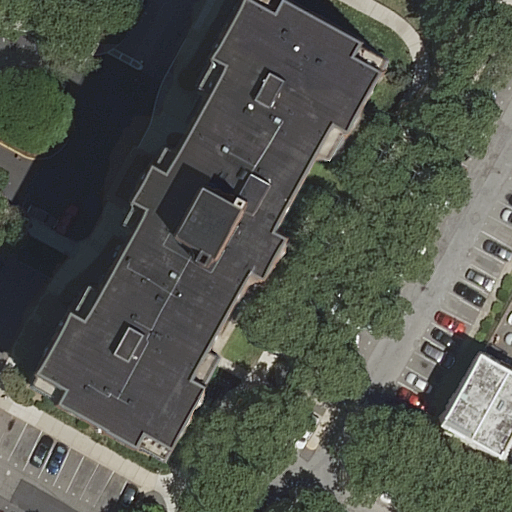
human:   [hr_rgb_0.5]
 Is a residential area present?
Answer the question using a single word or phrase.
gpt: yes

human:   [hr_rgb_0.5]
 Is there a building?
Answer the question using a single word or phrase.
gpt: yes

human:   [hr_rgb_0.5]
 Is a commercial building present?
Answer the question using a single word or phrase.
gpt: no

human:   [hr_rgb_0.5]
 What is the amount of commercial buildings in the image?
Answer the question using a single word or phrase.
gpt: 0

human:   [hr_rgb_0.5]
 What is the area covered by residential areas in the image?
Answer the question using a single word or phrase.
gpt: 99m2

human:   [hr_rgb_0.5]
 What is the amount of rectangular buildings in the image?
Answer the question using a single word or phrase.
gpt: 2

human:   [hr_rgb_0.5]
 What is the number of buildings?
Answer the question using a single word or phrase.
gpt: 3

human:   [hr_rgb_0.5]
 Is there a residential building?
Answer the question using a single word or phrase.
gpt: yes

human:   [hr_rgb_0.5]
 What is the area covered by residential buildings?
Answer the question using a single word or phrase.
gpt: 126m2

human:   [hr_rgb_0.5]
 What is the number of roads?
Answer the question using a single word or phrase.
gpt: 5

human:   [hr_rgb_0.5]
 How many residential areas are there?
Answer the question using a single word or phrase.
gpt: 1

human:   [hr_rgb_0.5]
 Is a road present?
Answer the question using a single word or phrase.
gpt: yes

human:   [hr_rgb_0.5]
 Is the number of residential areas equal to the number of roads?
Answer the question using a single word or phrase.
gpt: no

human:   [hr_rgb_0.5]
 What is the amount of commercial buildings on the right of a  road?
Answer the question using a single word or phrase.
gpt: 0

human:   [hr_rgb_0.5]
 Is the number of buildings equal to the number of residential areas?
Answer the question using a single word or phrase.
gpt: no

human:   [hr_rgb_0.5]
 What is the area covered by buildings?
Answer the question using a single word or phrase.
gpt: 126m2

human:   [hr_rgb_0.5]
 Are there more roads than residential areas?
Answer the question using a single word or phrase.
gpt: yes

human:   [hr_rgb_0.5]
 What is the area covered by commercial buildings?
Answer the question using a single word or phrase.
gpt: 0m2

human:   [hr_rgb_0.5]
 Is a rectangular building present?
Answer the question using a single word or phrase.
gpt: yes

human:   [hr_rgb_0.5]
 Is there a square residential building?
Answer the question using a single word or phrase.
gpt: no

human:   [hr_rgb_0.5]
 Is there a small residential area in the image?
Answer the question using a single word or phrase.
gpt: yes

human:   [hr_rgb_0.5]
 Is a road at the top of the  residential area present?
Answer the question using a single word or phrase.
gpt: no

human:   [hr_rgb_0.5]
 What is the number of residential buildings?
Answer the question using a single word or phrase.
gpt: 3

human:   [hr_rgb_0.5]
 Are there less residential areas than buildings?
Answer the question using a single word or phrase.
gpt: yes

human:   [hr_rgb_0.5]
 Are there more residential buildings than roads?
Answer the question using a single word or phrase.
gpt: no

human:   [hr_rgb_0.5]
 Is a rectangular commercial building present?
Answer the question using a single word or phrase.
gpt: no

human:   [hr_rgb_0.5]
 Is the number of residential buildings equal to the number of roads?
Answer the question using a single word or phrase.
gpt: no

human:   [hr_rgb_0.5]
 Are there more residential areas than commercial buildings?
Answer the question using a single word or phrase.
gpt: yes

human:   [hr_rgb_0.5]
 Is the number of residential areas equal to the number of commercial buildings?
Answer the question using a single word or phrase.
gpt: no

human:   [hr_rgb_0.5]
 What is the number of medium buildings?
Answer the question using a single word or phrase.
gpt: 0

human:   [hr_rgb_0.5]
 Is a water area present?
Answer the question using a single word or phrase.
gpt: no

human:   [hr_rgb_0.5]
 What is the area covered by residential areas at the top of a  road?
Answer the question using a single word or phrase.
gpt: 99m2

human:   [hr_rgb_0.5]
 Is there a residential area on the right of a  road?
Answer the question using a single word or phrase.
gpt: yes

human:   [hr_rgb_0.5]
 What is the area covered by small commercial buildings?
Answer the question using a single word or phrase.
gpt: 0m2

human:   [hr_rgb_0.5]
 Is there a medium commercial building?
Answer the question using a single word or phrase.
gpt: no

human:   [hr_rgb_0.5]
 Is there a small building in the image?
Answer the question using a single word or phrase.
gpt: yes

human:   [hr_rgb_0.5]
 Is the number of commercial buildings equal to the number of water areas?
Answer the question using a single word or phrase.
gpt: yes

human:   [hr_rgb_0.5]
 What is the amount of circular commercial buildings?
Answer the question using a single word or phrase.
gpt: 0

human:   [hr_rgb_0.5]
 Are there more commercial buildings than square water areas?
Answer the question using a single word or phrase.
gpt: no

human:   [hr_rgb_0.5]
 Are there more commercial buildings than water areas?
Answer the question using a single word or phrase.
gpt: no

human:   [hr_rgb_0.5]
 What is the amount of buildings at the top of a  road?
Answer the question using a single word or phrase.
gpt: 3

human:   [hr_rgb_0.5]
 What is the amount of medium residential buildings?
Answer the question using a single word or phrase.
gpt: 0

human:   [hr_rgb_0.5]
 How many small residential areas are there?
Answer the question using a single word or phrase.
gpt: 1

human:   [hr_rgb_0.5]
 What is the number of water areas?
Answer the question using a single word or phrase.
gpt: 0

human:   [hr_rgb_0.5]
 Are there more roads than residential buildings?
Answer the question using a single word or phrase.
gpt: yes

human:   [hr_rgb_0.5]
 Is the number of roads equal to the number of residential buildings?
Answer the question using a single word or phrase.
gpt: no

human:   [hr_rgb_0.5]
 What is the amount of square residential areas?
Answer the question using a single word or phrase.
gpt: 0

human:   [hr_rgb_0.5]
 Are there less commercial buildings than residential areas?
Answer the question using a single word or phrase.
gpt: yes

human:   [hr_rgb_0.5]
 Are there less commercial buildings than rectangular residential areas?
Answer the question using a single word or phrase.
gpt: yes

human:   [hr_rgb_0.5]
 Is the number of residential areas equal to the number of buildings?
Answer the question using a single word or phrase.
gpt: no

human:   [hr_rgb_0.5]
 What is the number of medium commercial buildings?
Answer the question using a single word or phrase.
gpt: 0

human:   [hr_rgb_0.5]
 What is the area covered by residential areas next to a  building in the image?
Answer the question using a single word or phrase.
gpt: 99m2

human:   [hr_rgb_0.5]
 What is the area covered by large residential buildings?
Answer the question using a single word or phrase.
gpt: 0m2

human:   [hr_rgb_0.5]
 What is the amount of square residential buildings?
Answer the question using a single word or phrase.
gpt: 0

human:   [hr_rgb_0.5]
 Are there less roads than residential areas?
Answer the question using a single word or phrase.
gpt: no

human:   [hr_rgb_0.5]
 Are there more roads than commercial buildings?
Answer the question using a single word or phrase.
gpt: yes

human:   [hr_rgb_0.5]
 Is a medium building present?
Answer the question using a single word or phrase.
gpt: no

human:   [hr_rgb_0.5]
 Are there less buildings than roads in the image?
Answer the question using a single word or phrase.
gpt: yes

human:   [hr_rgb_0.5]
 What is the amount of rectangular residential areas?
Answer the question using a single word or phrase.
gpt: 1

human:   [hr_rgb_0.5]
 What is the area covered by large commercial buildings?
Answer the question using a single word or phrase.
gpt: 0m2

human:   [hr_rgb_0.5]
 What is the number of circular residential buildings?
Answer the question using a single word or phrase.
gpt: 0

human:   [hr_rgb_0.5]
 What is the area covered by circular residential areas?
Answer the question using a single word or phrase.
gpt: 0m2

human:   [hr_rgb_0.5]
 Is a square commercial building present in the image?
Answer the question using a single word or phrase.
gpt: no

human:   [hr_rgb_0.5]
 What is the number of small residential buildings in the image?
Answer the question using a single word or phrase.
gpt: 3